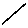
Label: line